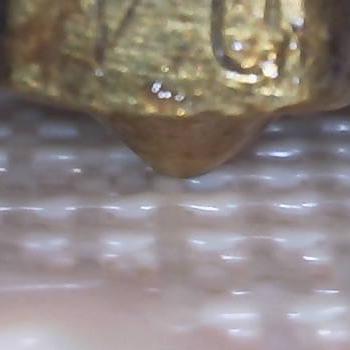
Flow rate: 118%